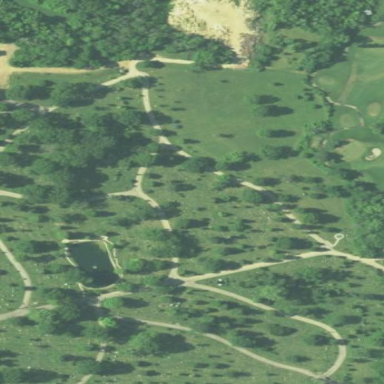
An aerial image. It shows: Cemetery.